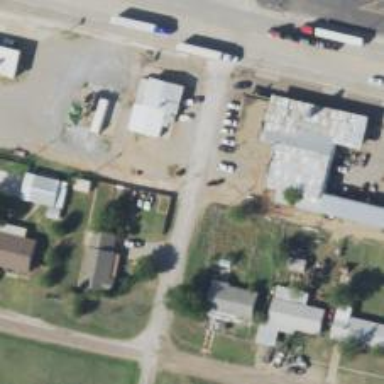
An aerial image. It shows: Alley classified as service road.